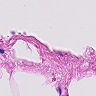
Metastatic tissue present: no